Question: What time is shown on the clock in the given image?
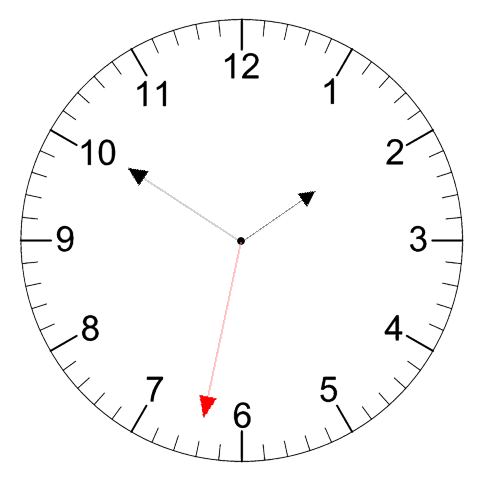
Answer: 01:50:32